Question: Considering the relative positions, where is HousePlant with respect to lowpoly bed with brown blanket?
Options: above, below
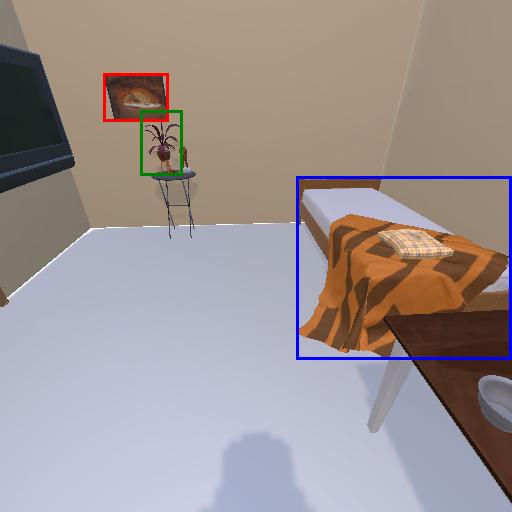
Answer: above